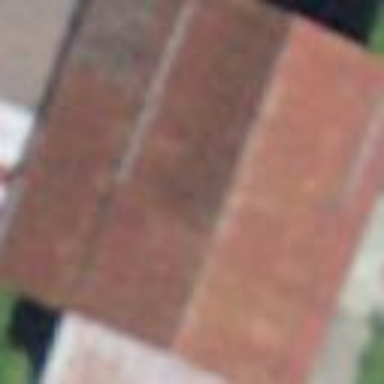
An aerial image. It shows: Rural barn.